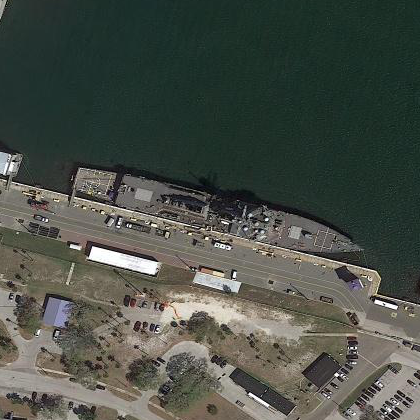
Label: Arleigh_Burke-class_destroyer